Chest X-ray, PA view. Patient: 57 years old, sex F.
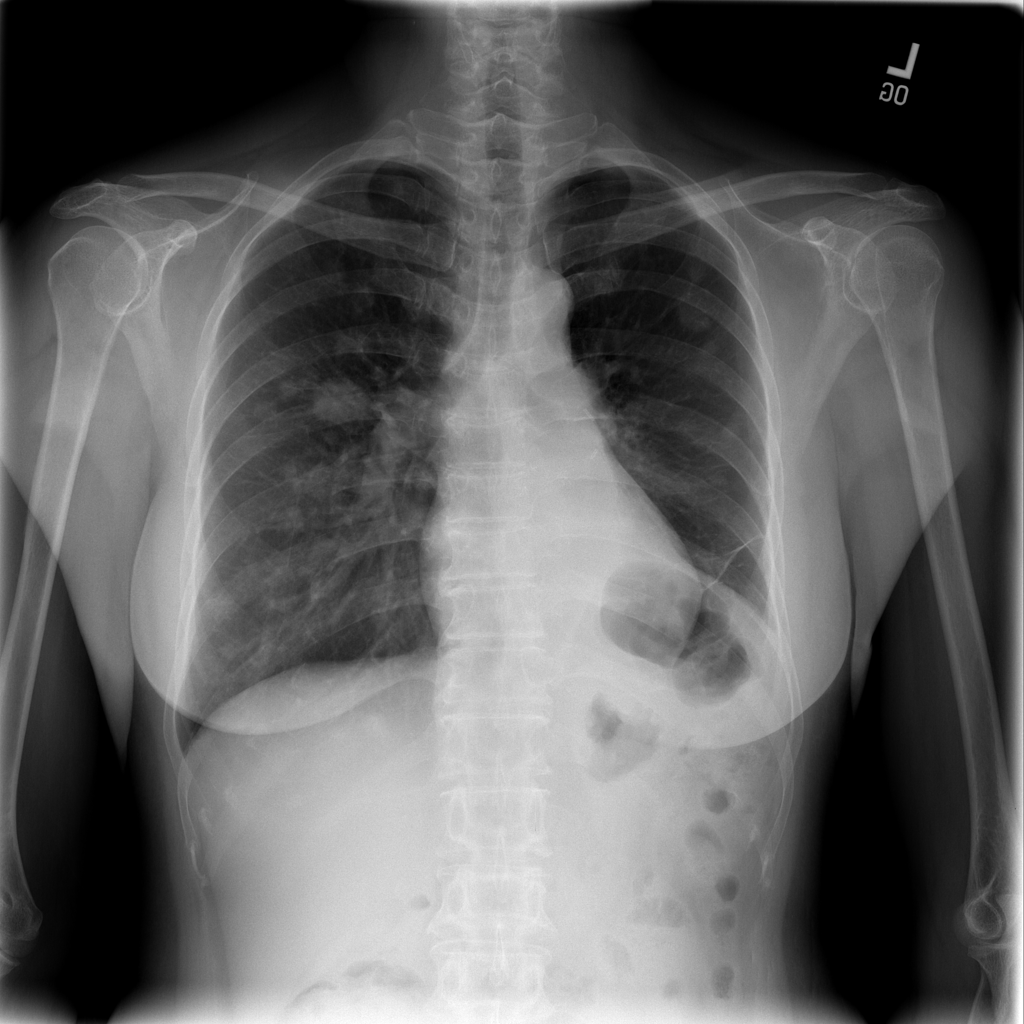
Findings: Nodule